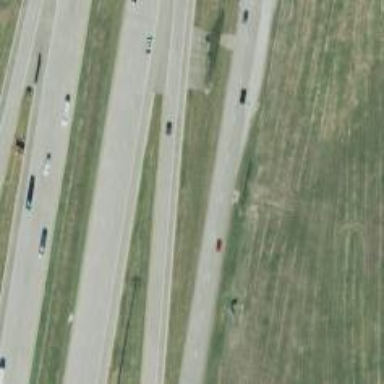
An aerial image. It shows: Secondary road with frontage road alongside.